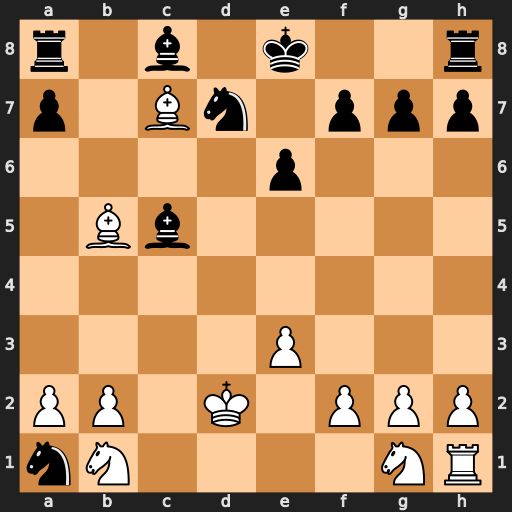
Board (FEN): r1b1k2r/p1Bn1ppp/4p3/1Bb5/8/4P3/PP1K1PPP/nN4NR
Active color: w
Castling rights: kq
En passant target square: -
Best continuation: Bc6 Ba6 Bxa8 Bb4+ Nc3